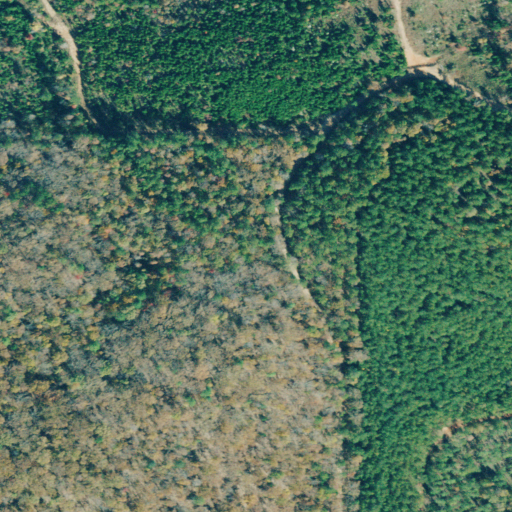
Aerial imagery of gap in Georgia named Patrick Gap containing evergreen forest, deciduous forest, open development, shrub, and grassland